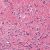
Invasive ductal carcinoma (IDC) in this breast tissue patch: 0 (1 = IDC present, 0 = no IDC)